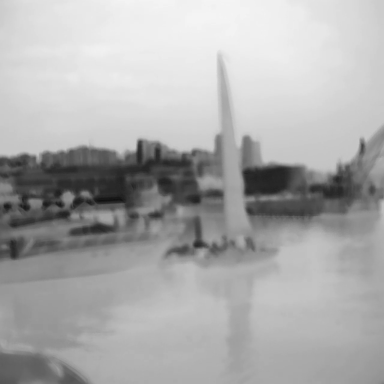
There are two objects shown in the infrared image, including a sailboat, and a canoe.